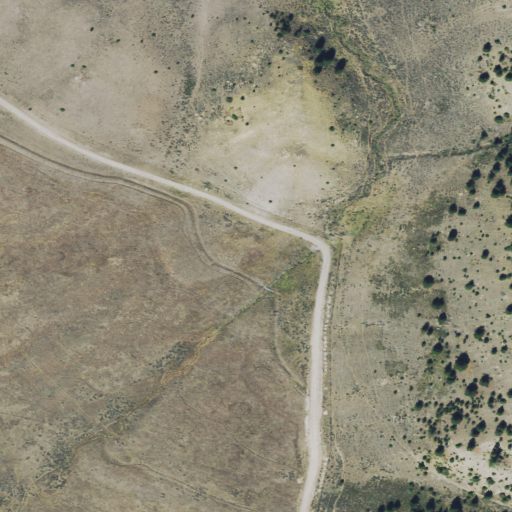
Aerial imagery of valley in Montana named Emerine Gulch containing shrub, grassland, evergreen forest, and pasture